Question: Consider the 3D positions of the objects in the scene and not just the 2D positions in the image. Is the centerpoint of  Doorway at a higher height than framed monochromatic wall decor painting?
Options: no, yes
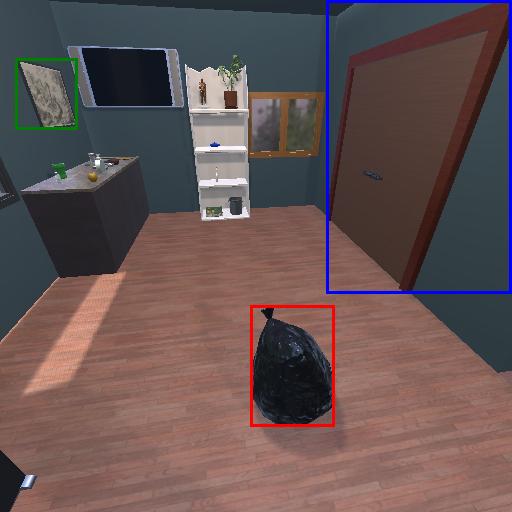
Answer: no